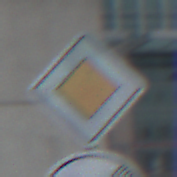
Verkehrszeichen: Vorfahrtsstrasse
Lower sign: EndeGeschwindigkeit90
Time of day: MorningAfternoon
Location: Outdoor (Urban)
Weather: PartlyCloudy
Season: NotSpecified
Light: Natural